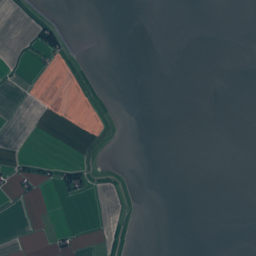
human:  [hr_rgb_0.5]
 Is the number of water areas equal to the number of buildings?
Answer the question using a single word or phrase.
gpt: no

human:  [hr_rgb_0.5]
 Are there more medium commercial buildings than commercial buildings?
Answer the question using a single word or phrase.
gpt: no

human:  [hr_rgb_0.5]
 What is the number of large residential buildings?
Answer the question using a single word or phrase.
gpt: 0

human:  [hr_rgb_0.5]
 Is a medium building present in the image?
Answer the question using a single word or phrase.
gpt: yes

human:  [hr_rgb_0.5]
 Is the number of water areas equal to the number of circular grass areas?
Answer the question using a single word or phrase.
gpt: no

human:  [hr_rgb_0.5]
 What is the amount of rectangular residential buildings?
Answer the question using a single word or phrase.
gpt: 24

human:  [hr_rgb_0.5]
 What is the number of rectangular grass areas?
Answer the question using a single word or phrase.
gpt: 1

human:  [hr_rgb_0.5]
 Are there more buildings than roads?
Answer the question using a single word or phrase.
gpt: yes

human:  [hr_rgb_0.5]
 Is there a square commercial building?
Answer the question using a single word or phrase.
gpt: no

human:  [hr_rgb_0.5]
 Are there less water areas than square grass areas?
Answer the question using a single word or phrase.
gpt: no

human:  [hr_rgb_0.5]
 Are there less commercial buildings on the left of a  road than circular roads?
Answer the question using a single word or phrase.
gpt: no

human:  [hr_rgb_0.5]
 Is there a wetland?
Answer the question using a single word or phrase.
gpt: yes

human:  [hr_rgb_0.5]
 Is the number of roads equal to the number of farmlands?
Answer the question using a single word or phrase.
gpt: no

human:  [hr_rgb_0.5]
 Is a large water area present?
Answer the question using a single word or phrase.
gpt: yes

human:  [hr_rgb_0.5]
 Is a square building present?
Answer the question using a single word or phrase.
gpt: no

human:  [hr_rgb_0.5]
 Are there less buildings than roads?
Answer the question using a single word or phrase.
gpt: no

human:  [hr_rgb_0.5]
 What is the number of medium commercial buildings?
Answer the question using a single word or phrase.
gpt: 0

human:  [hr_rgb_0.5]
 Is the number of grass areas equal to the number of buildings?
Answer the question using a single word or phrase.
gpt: no

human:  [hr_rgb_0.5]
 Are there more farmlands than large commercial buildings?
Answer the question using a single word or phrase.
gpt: yes

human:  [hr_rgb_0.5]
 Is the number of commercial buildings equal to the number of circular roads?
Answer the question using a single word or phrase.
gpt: yes

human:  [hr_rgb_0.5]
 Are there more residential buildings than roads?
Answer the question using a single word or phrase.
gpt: yes

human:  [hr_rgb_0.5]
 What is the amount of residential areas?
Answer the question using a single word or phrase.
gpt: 2

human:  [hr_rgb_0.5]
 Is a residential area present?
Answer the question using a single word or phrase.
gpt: yes

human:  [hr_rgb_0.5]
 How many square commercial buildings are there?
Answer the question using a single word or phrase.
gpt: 0

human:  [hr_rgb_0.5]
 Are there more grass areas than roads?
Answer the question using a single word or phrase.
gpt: yes

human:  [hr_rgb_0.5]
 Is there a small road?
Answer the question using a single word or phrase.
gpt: yes

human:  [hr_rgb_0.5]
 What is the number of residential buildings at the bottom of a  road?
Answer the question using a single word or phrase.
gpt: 38

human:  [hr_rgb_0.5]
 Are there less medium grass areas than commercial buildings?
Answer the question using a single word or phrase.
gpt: no

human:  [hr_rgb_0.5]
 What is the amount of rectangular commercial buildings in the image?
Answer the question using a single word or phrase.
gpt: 0

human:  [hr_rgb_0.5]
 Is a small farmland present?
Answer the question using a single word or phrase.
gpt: no

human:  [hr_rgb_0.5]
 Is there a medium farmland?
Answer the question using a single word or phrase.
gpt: no

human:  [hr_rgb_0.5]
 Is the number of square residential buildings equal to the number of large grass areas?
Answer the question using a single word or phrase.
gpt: no

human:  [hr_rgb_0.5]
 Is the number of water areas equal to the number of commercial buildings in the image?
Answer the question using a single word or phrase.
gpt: no

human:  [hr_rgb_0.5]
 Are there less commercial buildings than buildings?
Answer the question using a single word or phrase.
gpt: yes

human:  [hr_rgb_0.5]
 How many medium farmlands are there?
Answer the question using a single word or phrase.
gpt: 0

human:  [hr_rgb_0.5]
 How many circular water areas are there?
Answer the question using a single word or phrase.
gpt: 0